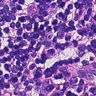
Metastatic tissue present: no